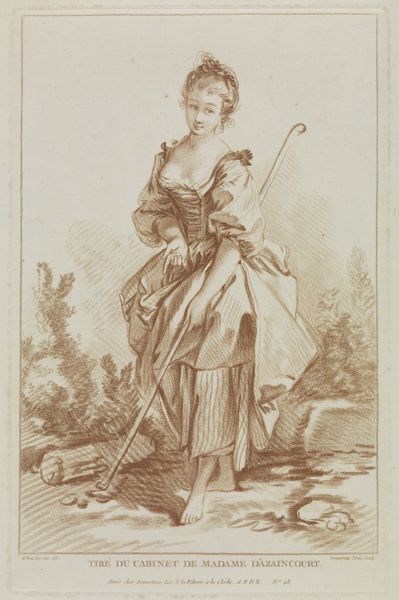
Titel: Schäferin mit Hirtenstab
Künstler: Gilles Demarteau
Standort: Karlsruhe
Institution: Staatliche Kunsthalle Karlsruhe
Schlagwörter: fuß, hand, nackt, weiß, landschaft, mädchen, ausschnitt, braun, brust, finger, frau, frisur, haar, holz, kleid, säule, zeichnung, blick, dame, rot, weg, rock, jung, arm, augen, bluse, falten, gesicht, stehen, stein, steine, hals, hände, porträt, ast, baumstamm, natur, stamm, busch, büsche, gebüsch, sträucher, haare, pflanzen, dekollete, dekolletee, dekoltee, madame, puffärmel, genre, stock, garten, beine, lächeln, schürze, füße, magd, schrift, mieder, stab, grafik, graphik, monochrom, spazieren, sepia, französisch, zeigefinger, freizeit, sport, hochsteckfrisur, zeigen, entblösst, kokett, spiel, barfuss, ruine, unterschrift, unterrock, nack, druck, druckgraphik, schwarzweiss, radierung, stich, text, fräulein, schläger, korsett, stange, freundlich, hirtenstab, gerafft, hirtin, schäferin, rötel, decoltee, korsage, englisch, dirndl, bräunlich, kuperstich, cabinet, bauschen, unterkleid, lieblich, schrfit, raffen, junge dame, decolltee, 17. jahrhundert, schäferstab, sot, langer stab, schrffur, emädchen, gerafftes kleid, inschrift tres du cabinet de madame, dekoiltee